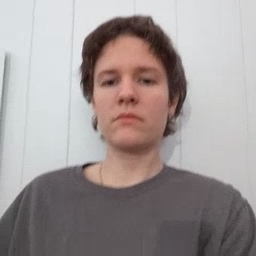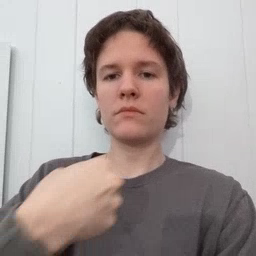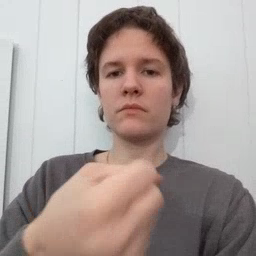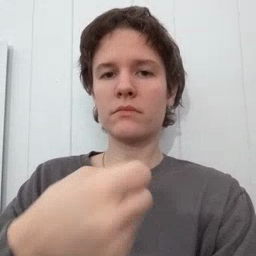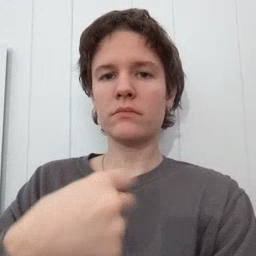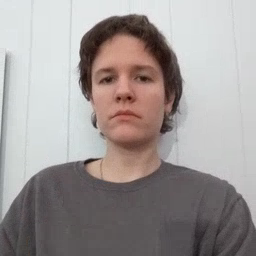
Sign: make